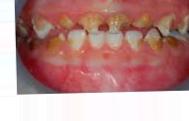
Condition: Caries